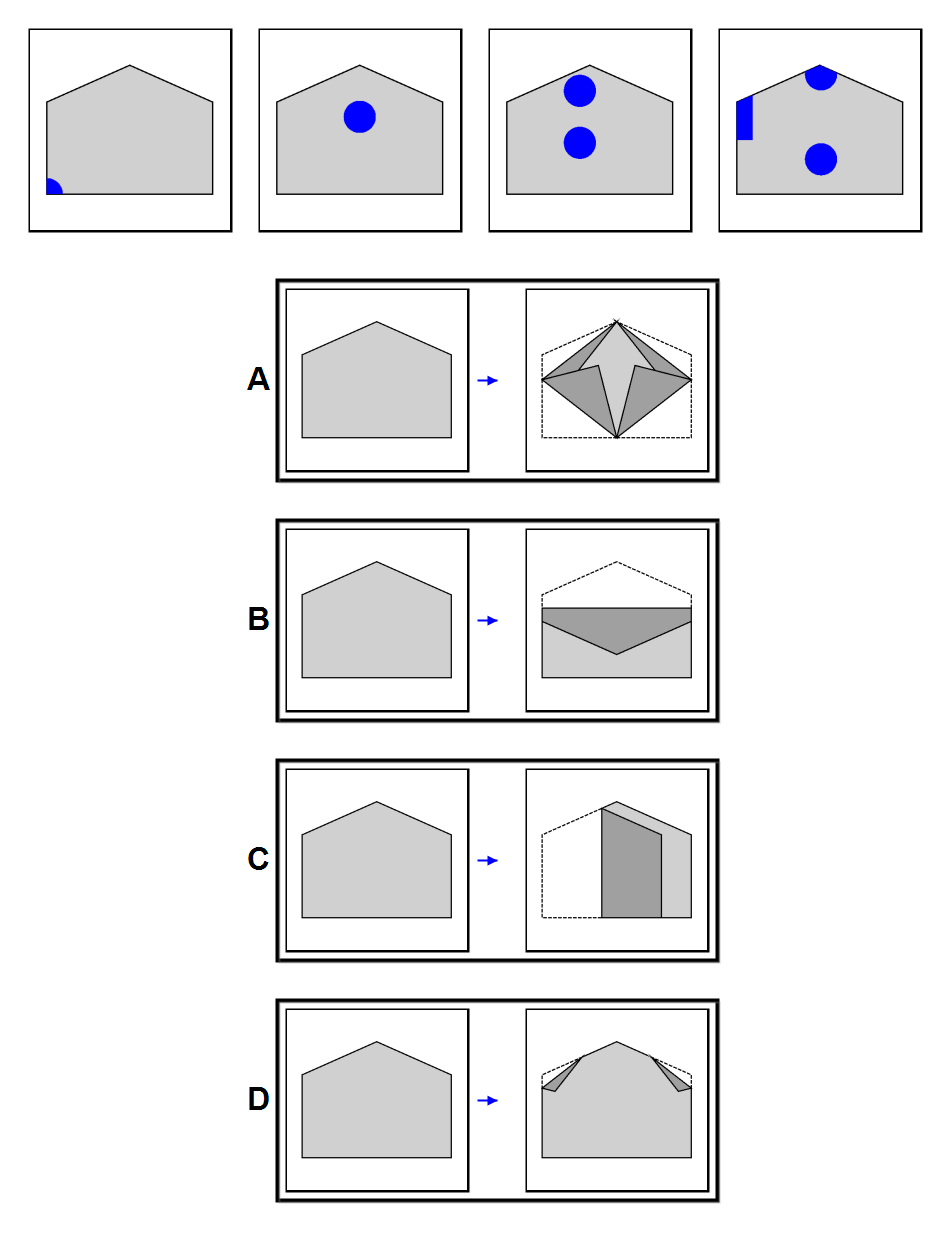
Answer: B